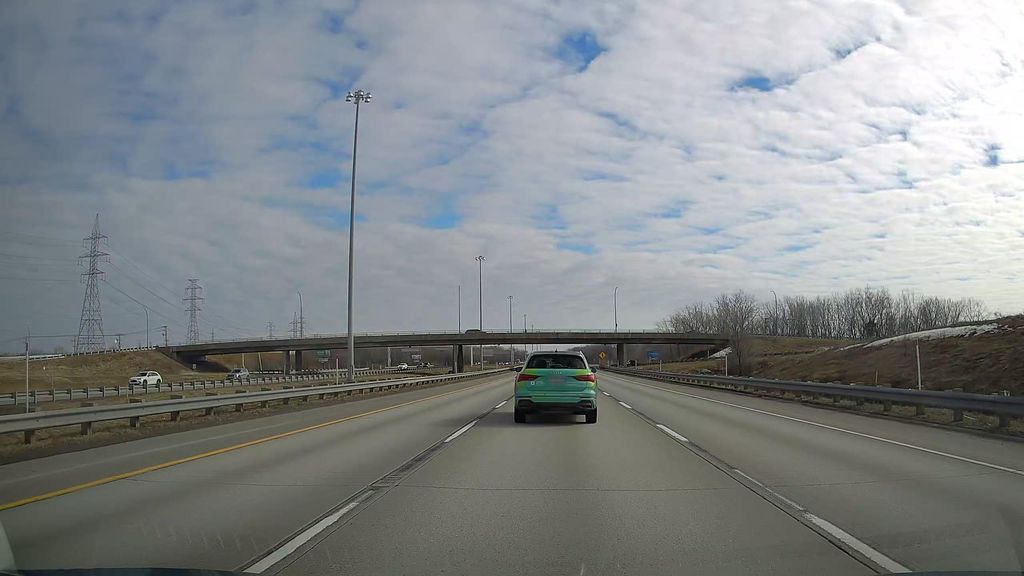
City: montreal